Question: I have a problem with EF when I need to return nested class.
I have a classic Parent-Child relation
'''
create table Orders
(
OrderID int not null primary key,
OrderDate DateTime,
ShipCountry varchar(100) not null
)
create table OrderDetails
(
OrderID int not null references Orders (OrderID),
ProductID int not null references Products (ProductID),
UnitPrice decimal,
Quantity int,
constraint PK_OrderDetails primary key (OrderID, ProductID)
)..."
'''
I used POCO creator and ended with classes
'''
// Orders
[DataContract]
public class Order
{
[DataMember(Order = 1, IsRequired = true)]
public int OrderId { get; set; } // OrderID (Primary key)
[DataMember(Order = 2, IsRequired = false)]
public DateTime? OrderDate { get; set; } // OrderDate
[DataMember(Order = 3, IsRequired = true)]
public string ShipCountry { get; set; } // ShipCountry
// Reverse navigation
public ICollection<OrderDetail> OrderDetails { get; set; } // Many to many mapping
public Order()
{
OrderDetails = new List<OrderDetail>();
}
}
// OrderDetails
[DataContract]
public class OrderDetail
{
[DataMember(Order = 1, IsRequired = true)]
public int OrderId { get; set; } // OrderID (Primary key)
[DataMember(Order = 2, IsRequired = true)]
public int ProductId { get; set; } // ProductID (Primary key)
[DataMember(Order = 3, IsRequired = false)]
public decimal? UnitPrice { get; set; } // UnitPrice
[DataMember(Order = 4, IsRequired = false)]
public int? Quantity { get; set; } // Quantity
// Foreign keys
public virtual Order Order { get; set; } // FK__OrderDeta__Order__173876EA
public virtual Product Product { get; set; } // FK__OrderDeta__Produ__182C9B23
}
'''
I using MVC4 API controller to provide result ....
'''
public class ValuesController : ApiController
{
public IEnumerable<Order> Get(int id)
{
using (var db = new MyDbContext())
{
db.Configuration.ProxyCreationEnabled = false;
db.Configuration.LazyLoadingEnabled = false;
var t = db.Orders.Include("OrderDetails").Where(p => p.OrderId > id).ToList();
return t;
}
}
'''
the result what I get is
'''
<ArrayOfOrder xmlns:i="http://www.w3.org/2001/XMLSchema-instance" xmlns="http://schemas.datacontract.org/2004/07/North">
<Order>
<OrderId>2</OrderId>
<OrderDate>2007-02-02T00:00:00</OrderDate>
<ShipCountry>Spain</ShipCountry>
</Order>
<Order>
<OrderId>3</OrderId>
<OrderDate>2007-03-03T00:00:00</OrderDate>
<ShipCountry>Spain</ShipCountry>
</Order>
</ArrayOfOrder>
'''
AND it makes me crazy...Because I want that OrderDetails be include in response
Like
'''
<ArrayOfOrder xmlns:i="http://www.w3.org/2001/XMLSchema-instance" xmlns="http://schemas.datacontract.org/2004/07/North">
<Order>
<OrderId>2</OrderId>
<OrderDate>2007-02-02T00:00:00</OrderDate>
<ShipCountry>Spain</ShipCountry>
</Order>
<Order>
<OrderId>3</OrderId>
<OrderDate>2007-03-03T00:00:00</OrderDate>
<ShipCountry>Spain</ShipCountry>
<OrderDetails>
<OrderId >..</OrderId>
......
<Quantity>..</Quantity>
</OrderDetails>
</Order>
</ArrayOfOrder>
'''
Dont understand ...?!? Am I missing something or.....?
And the strange thing is that in debugger on controller level I see the info about OrderDetails

So EF provide all class type that I need , but it seams it not goes trough serializer ...
HELP....
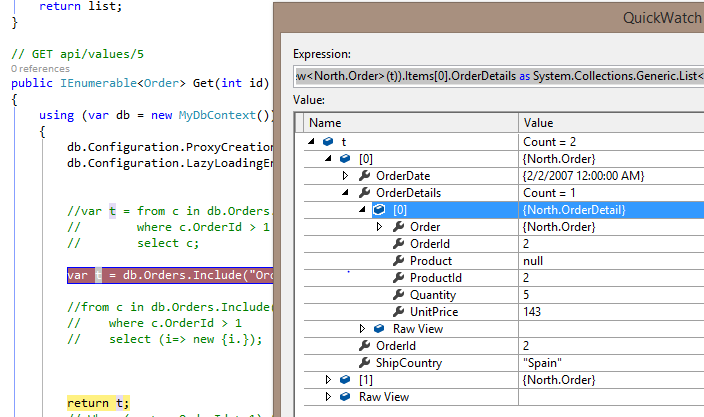
Answer: The problem is that your DataContract does not define a DataMember attribute on your OrderDetails collection. So OrderDetails will not be serialized.
Each property in a DataContract that is to be serialized must have a DataMember attribute.